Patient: sex M, age 71
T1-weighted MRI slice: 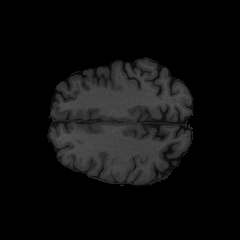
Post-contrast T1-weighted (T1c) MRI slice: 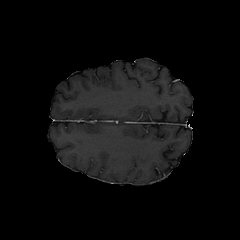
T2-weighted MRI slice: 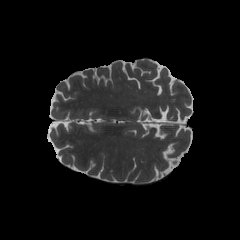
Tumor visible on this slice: no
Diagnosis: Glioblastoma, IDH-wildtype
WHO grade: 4